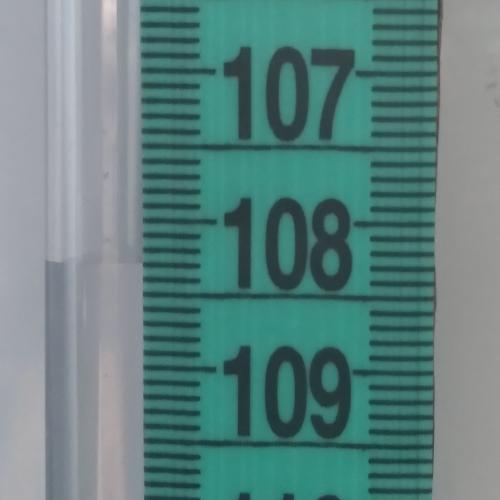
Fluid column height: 108.3 cm